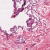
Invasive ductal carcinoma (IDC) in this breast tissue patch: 0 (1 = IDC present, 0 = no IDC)